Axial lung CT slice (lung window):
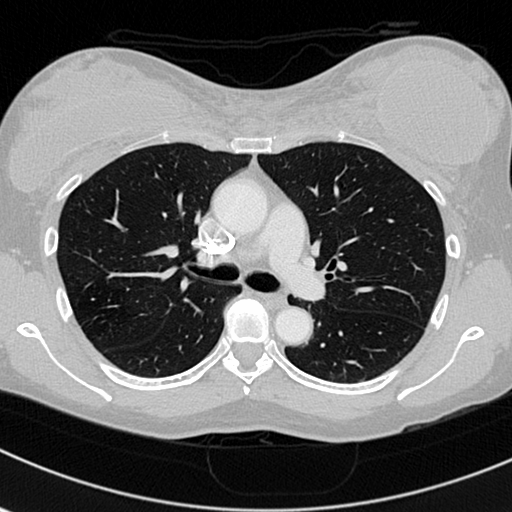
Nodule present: no